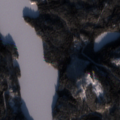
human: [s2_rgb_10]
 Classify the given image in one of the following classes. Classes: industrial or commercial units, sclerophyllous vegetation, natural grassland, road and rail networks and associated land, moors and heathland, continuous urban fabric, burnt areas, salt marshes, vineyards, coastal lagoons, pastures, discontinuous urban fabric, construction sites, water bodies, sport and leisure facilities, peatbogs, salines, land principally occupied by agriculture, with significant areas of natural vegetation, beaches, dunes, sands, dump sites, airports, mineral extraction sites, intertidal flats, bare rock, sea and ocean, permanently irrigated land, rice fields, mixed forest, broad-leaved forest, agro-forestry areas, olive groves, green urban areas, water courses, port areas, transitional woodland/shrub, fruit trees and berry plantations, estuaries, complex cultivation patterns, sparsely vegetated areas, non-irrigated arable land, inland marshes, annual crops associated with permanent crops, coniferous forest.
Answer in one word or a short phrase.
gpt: coniferous forest, mixed forest, water bodies